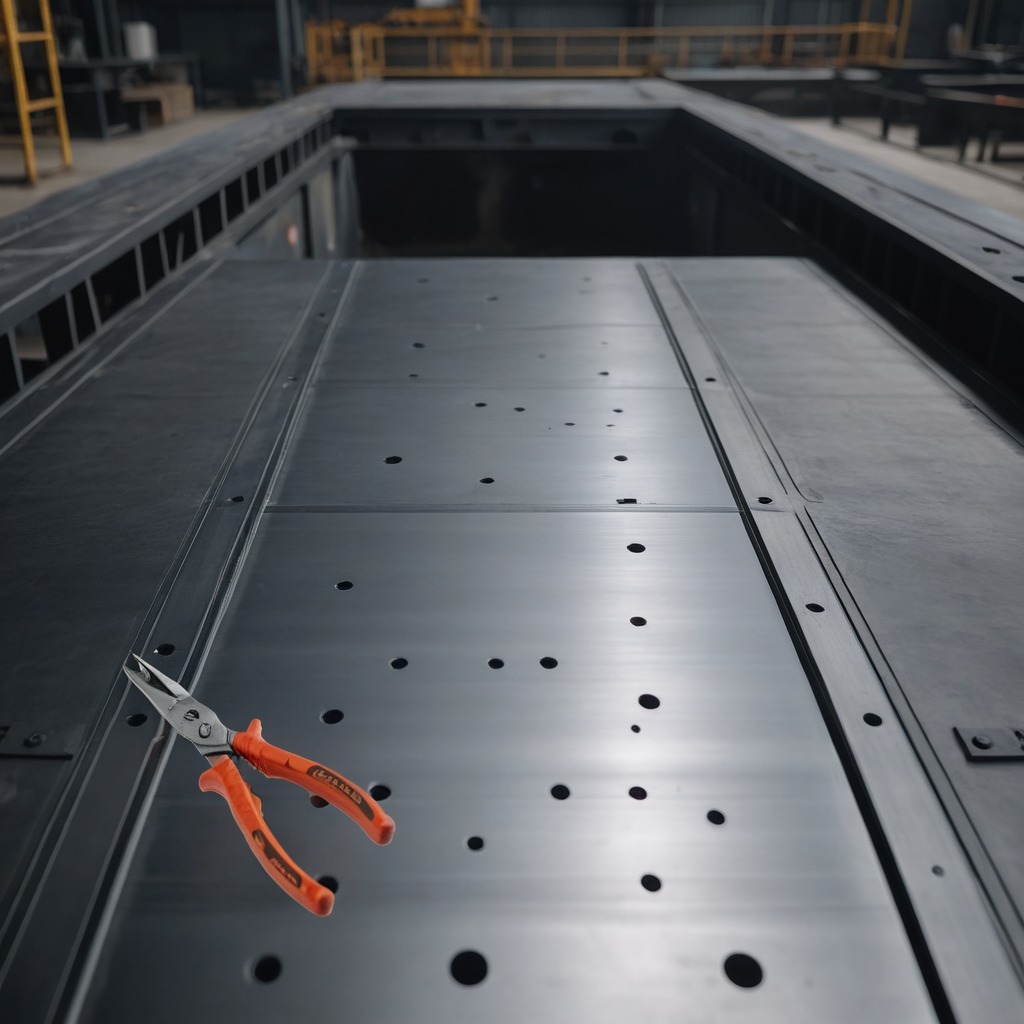
A plier is lying on the cold steel table in a mining workshop.